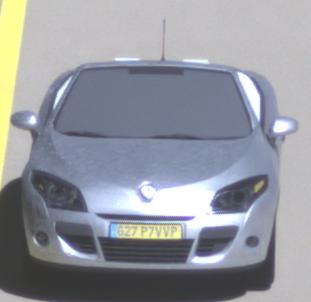
Make: Renault
Model: Mégane Coupé-Cabriolet 1.6 16V 110
Detailed model: Mégane (III) Coupé-Cabriolet
Model produced from: 2010/06
Model produced until: 2013/03
Doors: 2
Color: white
Road condition: dry road
Daytime: morning or afternoon
Contrast: high contrast